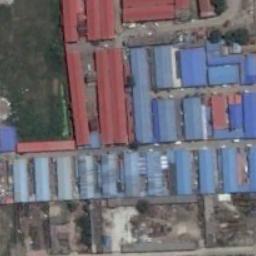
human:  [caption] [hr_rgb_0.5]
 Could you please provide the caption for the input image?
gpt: Neatly planned factories and roads in an industrial area .

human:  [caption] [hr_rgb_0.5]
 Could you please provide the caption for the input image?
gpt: The industrial area has some neatly arranged blue workshops and red workshops and a lawn is next to the industrial area .

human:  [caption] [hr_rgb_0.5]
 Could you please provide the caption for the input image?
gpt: There are many houses of different shapes and sizes in the industrial zone .

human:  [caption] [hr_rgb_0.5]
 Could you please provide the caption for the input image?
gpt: There are trees next to the industrial area .

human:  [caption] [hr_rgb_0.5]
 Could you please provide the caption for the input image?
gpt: There are some blue buildings and red buildings on the industrial area .